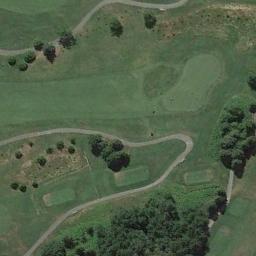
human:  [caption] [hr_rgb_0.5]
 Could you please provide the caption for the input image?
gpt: Numerous  trees are next to the golf course .

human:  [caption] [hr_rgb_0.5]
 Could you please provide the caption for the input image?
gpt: There are a few bunkers and a few paths on the large green lawn on the golf course and many trees .

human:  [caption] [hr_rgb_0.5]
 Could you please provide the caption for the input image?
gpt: The golf course has some putting greens, Fairways, Roads and barrier trees .

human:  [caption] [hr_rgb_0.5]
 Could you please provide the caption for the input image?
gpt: There are several rows of trees on this lawn .

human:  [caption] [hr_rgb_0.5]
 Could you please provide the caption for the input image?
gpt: There are some trees on the golf course .